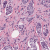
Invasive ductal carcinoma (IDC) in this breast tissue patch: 1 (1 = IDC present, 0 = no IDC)